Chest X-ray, PA view. Patient: 33 years old, sex F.
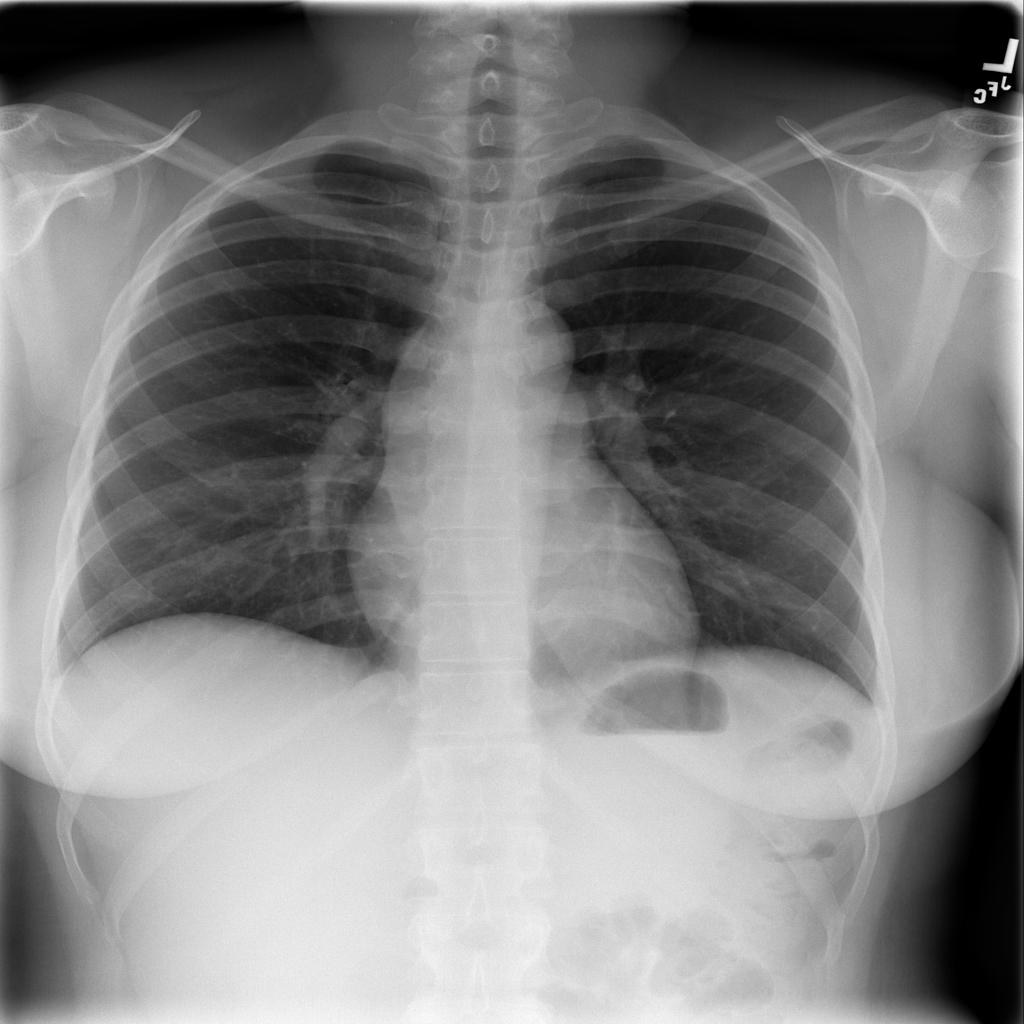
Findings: No Finding